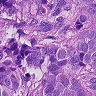
Metastatic tissue present: yes